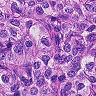
Metastatic tissue present: yes